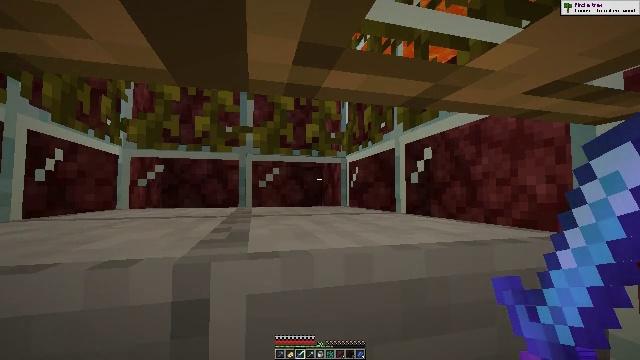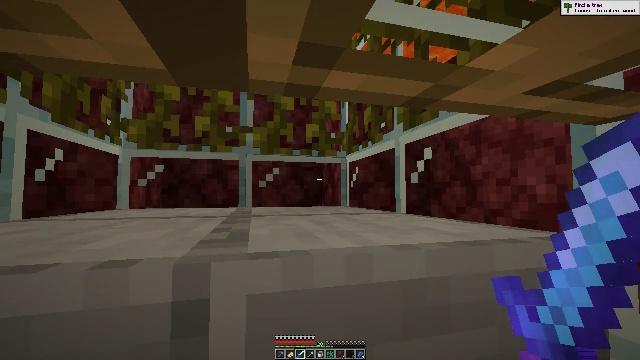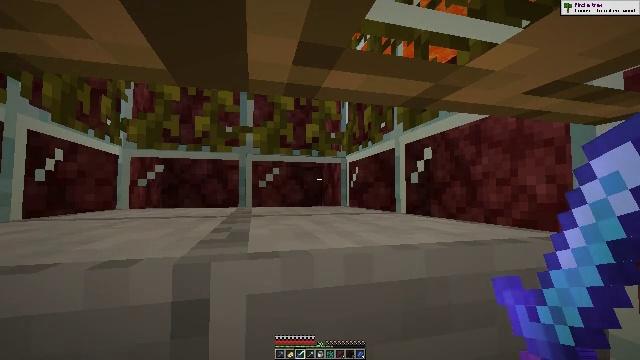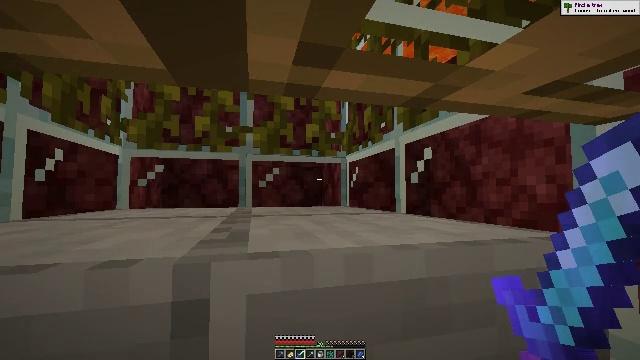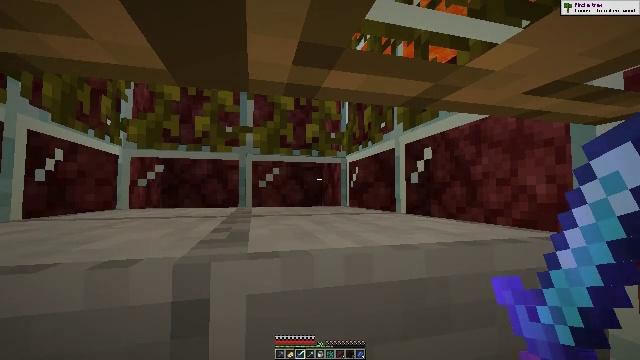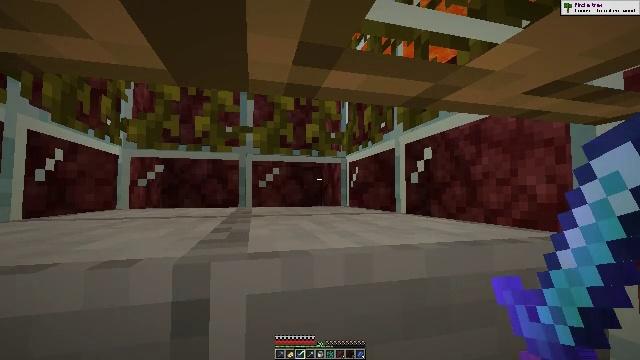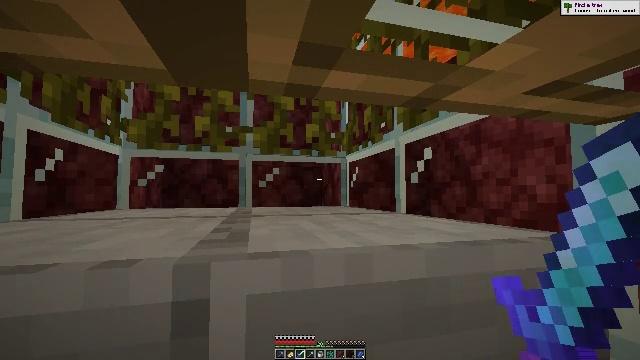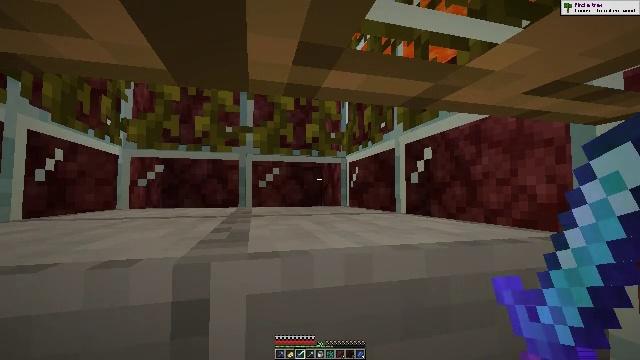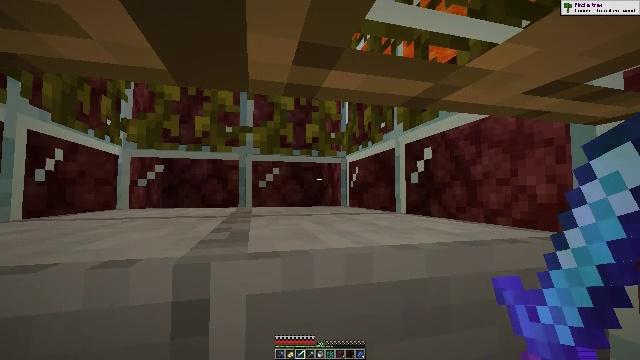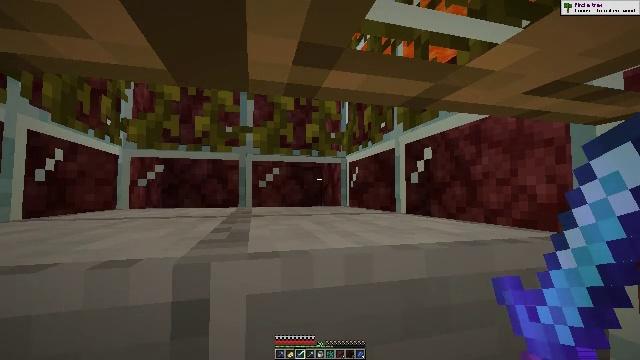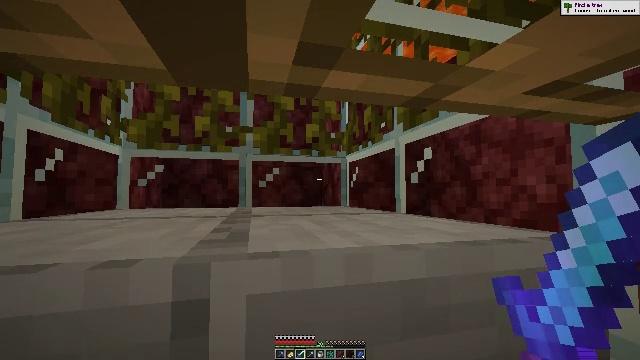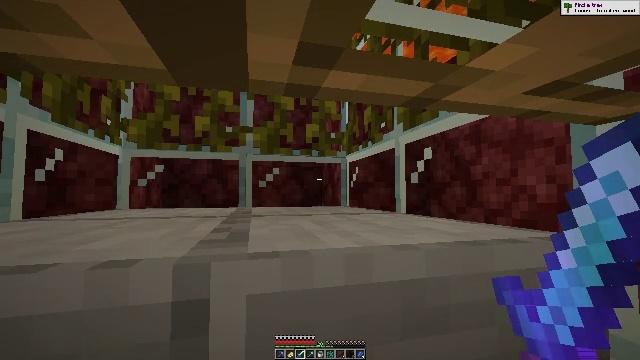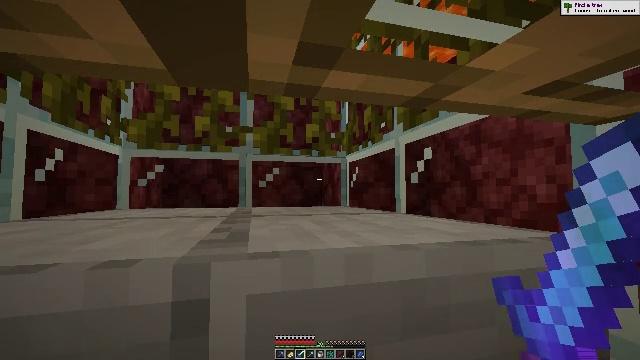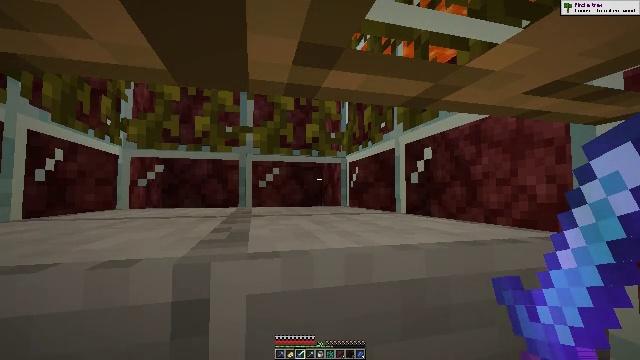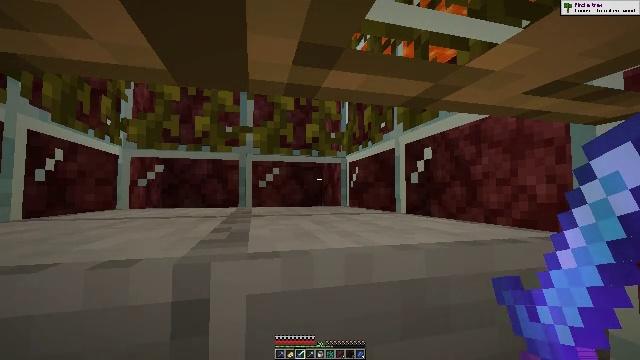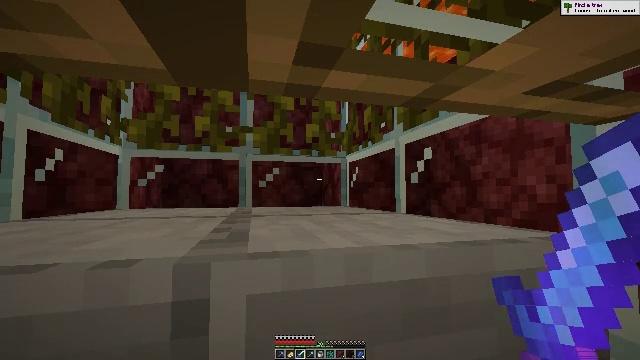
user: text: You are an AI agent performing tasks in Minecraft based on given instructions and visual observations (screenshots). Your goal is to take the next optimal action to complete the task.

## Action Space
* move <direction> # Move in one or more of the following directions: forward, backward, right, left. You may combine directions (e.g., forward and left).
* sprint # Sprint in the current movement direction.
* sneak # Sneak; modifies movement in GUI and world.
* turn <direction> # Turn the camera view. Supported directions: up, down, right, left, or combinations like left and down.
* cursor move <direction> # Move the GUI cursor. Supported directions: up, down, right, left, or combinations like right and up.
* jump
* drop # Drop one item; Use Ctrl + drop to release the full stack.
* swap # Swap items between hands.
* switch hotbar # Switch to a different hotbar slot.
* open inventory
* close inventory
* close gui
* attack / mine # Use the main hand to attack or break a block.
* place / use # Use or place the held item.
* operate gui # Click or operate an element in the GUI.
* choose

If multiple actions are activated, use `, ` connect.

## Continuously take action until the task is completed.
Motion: motion action
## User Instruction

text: Break the yellow shulker box to collect it.
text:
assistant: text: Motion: no_op
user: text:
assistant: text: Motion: no_op
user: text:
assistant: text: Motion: no_op
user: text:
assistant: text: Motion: no_op
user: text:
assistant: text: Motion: no_op
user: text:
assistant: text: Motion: no_op
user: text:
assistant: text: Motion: no_op
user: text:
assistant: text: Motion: no_op
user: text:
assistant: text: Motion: no_op
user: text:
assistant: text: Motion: no_op
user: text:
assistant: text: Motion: no_op
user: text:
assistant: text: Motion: no_op
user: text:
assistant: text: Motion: no_op
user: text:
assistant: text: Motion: no_op
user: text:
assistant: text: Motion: no_op
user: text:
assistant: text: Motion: no_op
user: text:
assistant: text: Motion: no_op
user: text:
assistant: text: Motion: no_op
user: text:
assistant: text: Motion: no_op
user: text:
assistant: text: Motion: no_op
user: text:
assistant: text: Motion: no_op
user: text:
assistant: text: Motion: no_op
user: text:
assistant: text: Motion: no_op
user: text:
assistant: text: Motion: no_op
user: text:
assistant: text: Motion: no_op
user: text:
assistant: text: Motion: no_op
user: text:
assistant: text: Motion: no_op
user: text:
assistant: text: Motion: no_op
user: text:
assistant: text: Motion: no_op
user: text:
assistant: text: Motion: no_op